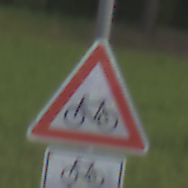
Verkehrszeichen: RadverkehrRechts
Zusatzzeichen unten: RichtungsangabeDurchPfeile9
Umgebung: Outdoor, Nature
Tageszeit: SunriseSunset
Wetter: PartlyCloudy
Licht: Natural
Jahreszeit: NotSpecified
Kontrast: MediumContrast